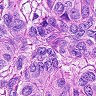
Metastatic tissue present: yes